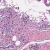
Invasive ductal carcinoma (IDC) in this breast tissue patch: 0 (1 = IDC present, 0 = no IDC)